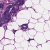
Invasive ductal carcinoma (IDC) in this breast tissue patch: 0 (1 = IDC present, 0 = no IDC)